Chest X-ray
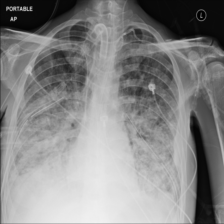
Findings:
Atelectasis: negative
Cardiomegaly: negative
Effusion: negative
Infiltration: negative
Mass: negative
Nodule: negative
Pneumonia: negative
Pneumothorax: negative
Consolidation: negative
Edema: negative
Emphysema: negative
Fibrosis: negative
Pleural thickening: negative
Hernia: negative